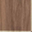
Piece: xx